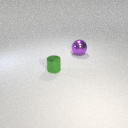
small green metal cylinder to the left of large purple metal sphere